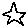
Label: star